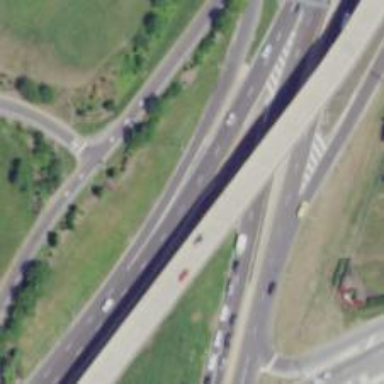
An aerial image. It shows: Asphalt road designated as trunk highway.